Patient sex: M
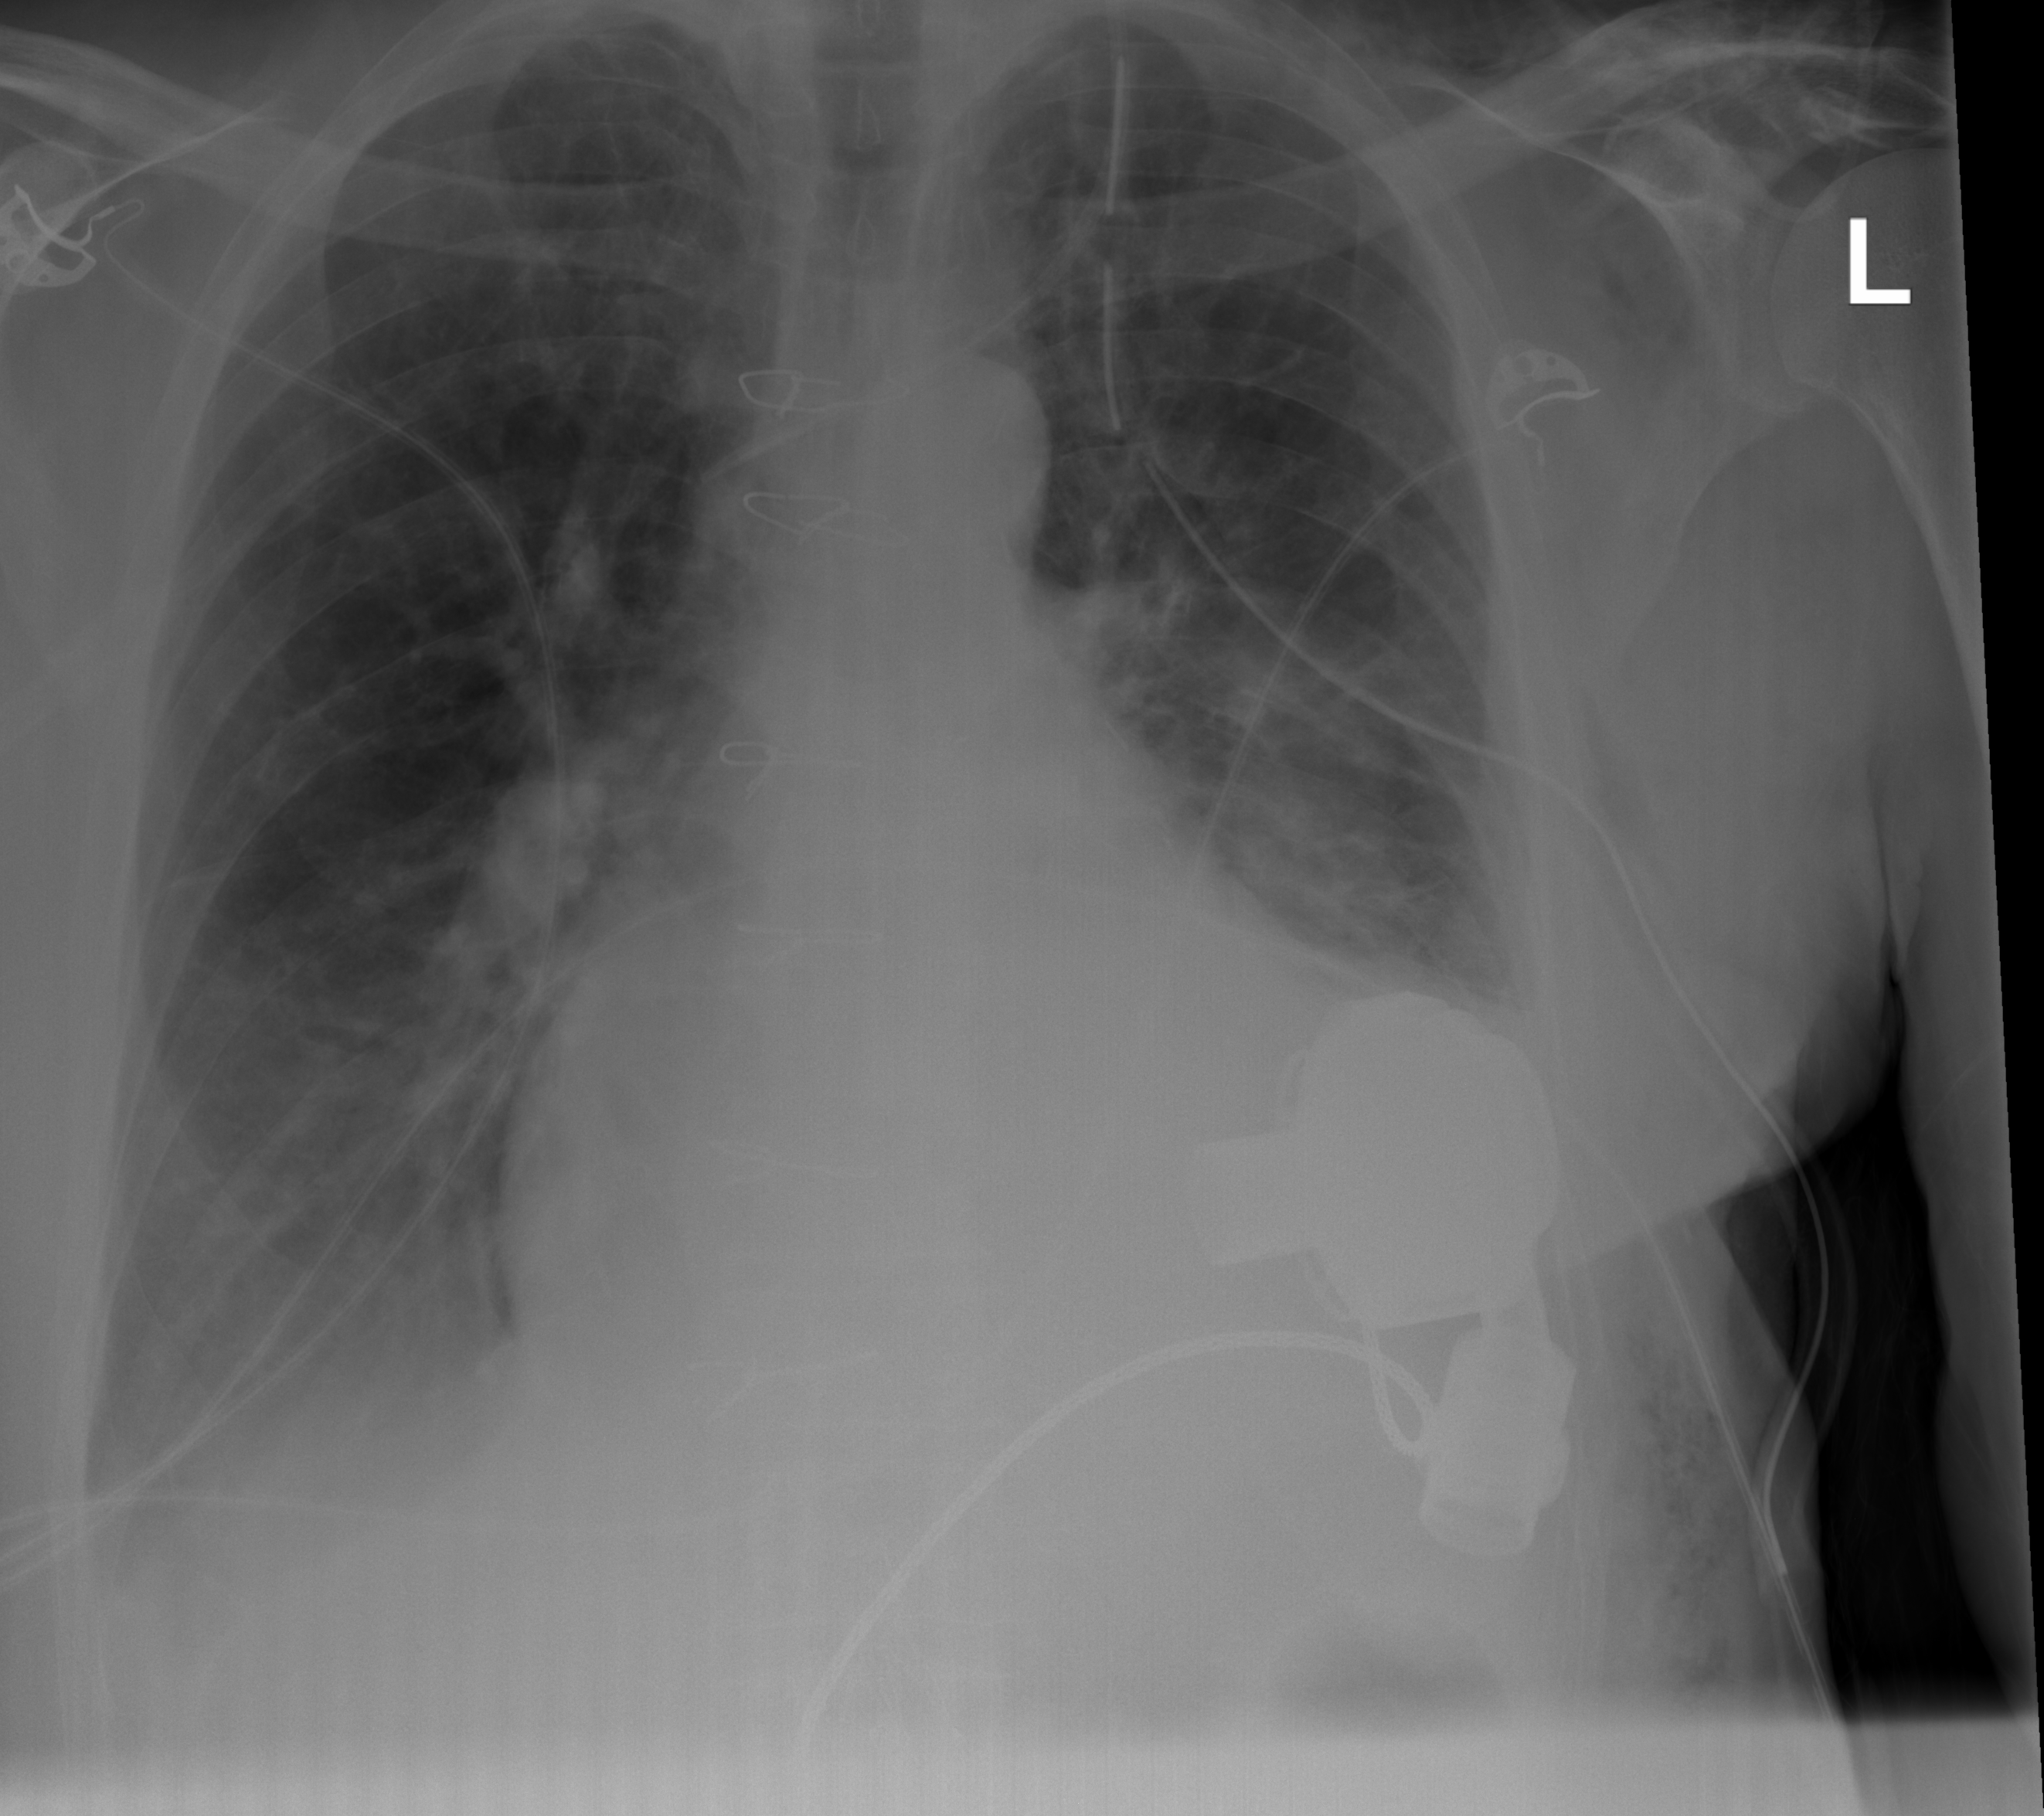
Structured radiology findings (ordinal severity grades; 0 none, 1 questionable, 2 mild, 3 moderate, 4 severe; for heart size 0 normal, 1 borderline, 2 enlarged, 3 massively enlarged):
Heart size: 2
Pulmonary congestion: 2
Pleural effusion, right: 2
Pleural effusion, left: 2
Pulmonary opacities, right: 0
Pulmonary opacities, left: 2
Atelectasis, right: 2
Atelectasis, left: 2